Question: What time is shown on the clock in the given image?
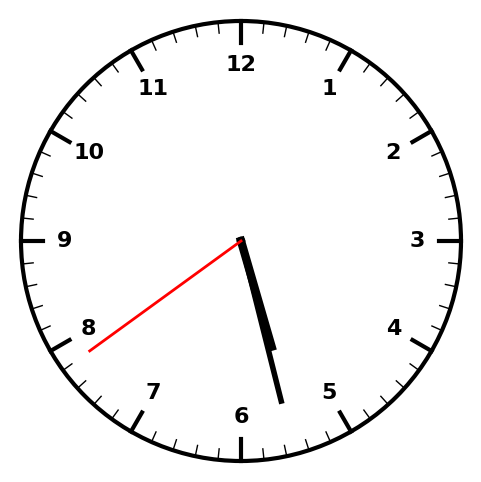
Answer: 05:27:39